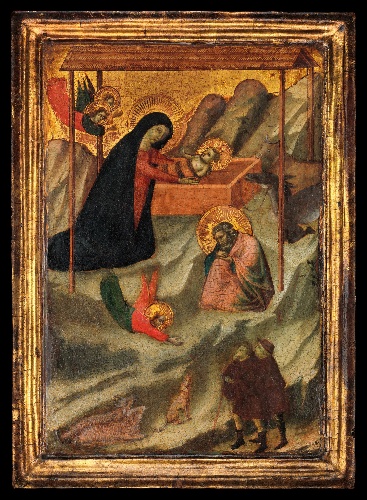
Title: The Nativity
Artist: Maestro Daddesco|Bernardo Daddi
Artist bio: Italian, Florence, active ca. 1320–40|Italian, Florence (?) ca. 1290–1348 Florence
Date: ca. 1320–40
Object type: Painting
Classification: Paintings
Medium: Tempera on wood, gold ground
Dimensions: Overall, with engaged frame: 11 5/8 × 8 3/8 in. (29.5 × 21.3 cm)
Painted surface: 8 1/2 × 6 7/8 in. (21.6 × 17.5 cm)
Department: Robert Lehman Collection
Credit line: Robert Lehman Collection, 1975
Accession year: 1975
Repository: Metropolitan Museum of Art, New York, NY
Tags: Angels|Sheep|Madonna and Child|Nativity